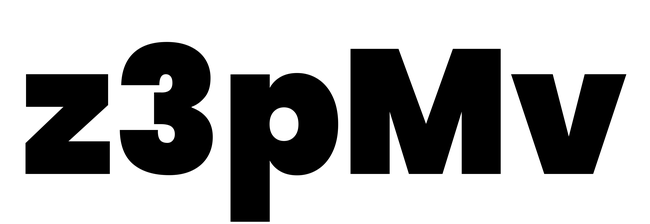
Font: Poppins-Black